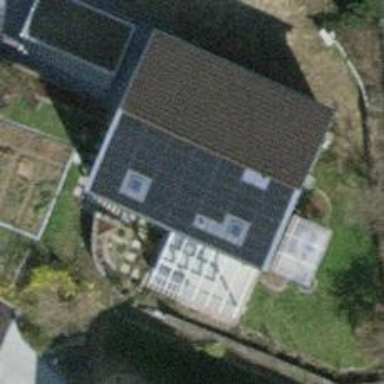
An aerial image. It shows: Small solar photovoltaic panel generator installed on roof.